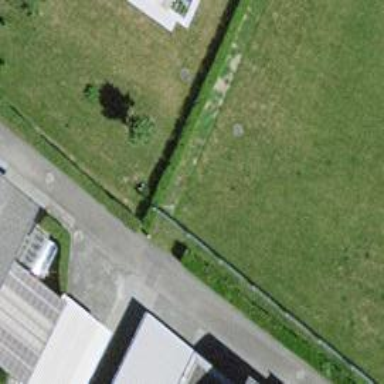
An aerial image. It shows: Hedge acting as barrier.